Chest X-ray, PA view. Patient: 62 years old, sex F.
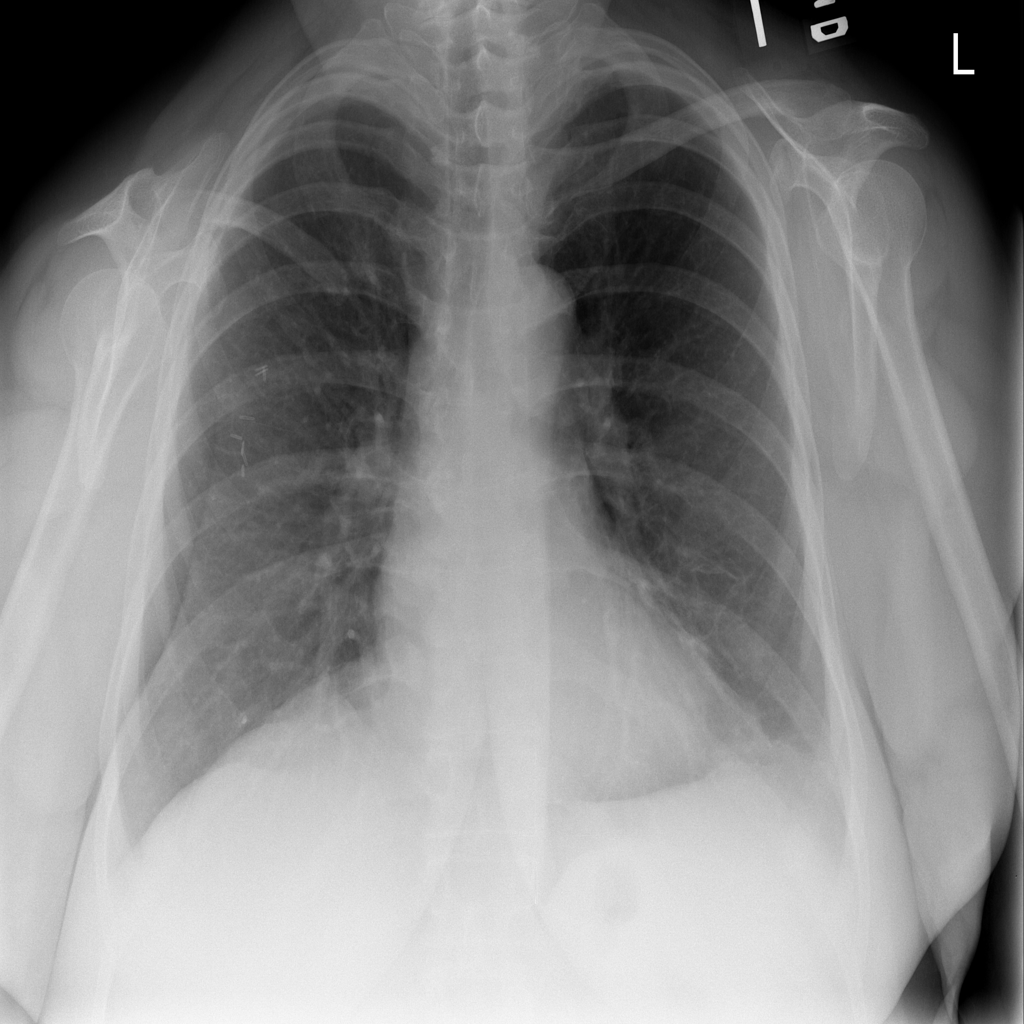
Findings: No Finding